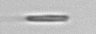
Label: fiber